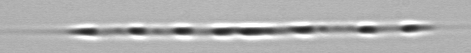
Label: Rhizosolenia